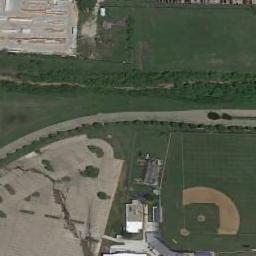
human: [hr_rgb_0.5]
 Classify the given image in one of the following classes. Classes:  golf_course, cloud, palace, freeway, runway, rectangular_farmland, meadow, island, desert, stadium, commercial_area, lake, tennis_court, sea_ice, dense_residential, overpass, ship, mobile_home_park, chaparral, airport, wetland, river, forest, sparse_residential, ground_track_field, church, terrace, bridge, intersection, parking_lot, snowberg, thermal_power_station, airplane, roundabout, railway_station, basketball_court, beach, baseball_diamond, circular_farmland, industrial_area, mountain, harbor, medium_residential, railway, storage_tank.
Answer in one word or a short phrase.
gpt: baseball_diamond